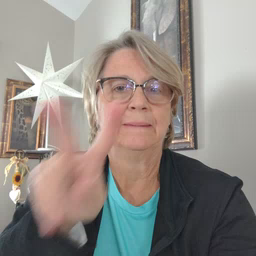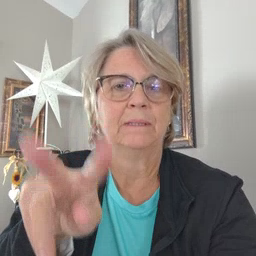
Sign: TV